Question: I am not able to see the honeycomb image available for download in SDK Manager. I am running Windows 7 x86.
Any ideas ?

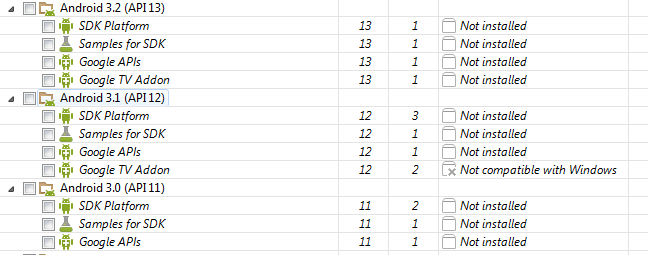
Answer: Just download the "SDK Platform" for Honeycomb. It includes the ARM system image.
Apparently it's only for newer API levels that the downloads are separate.